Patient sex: M
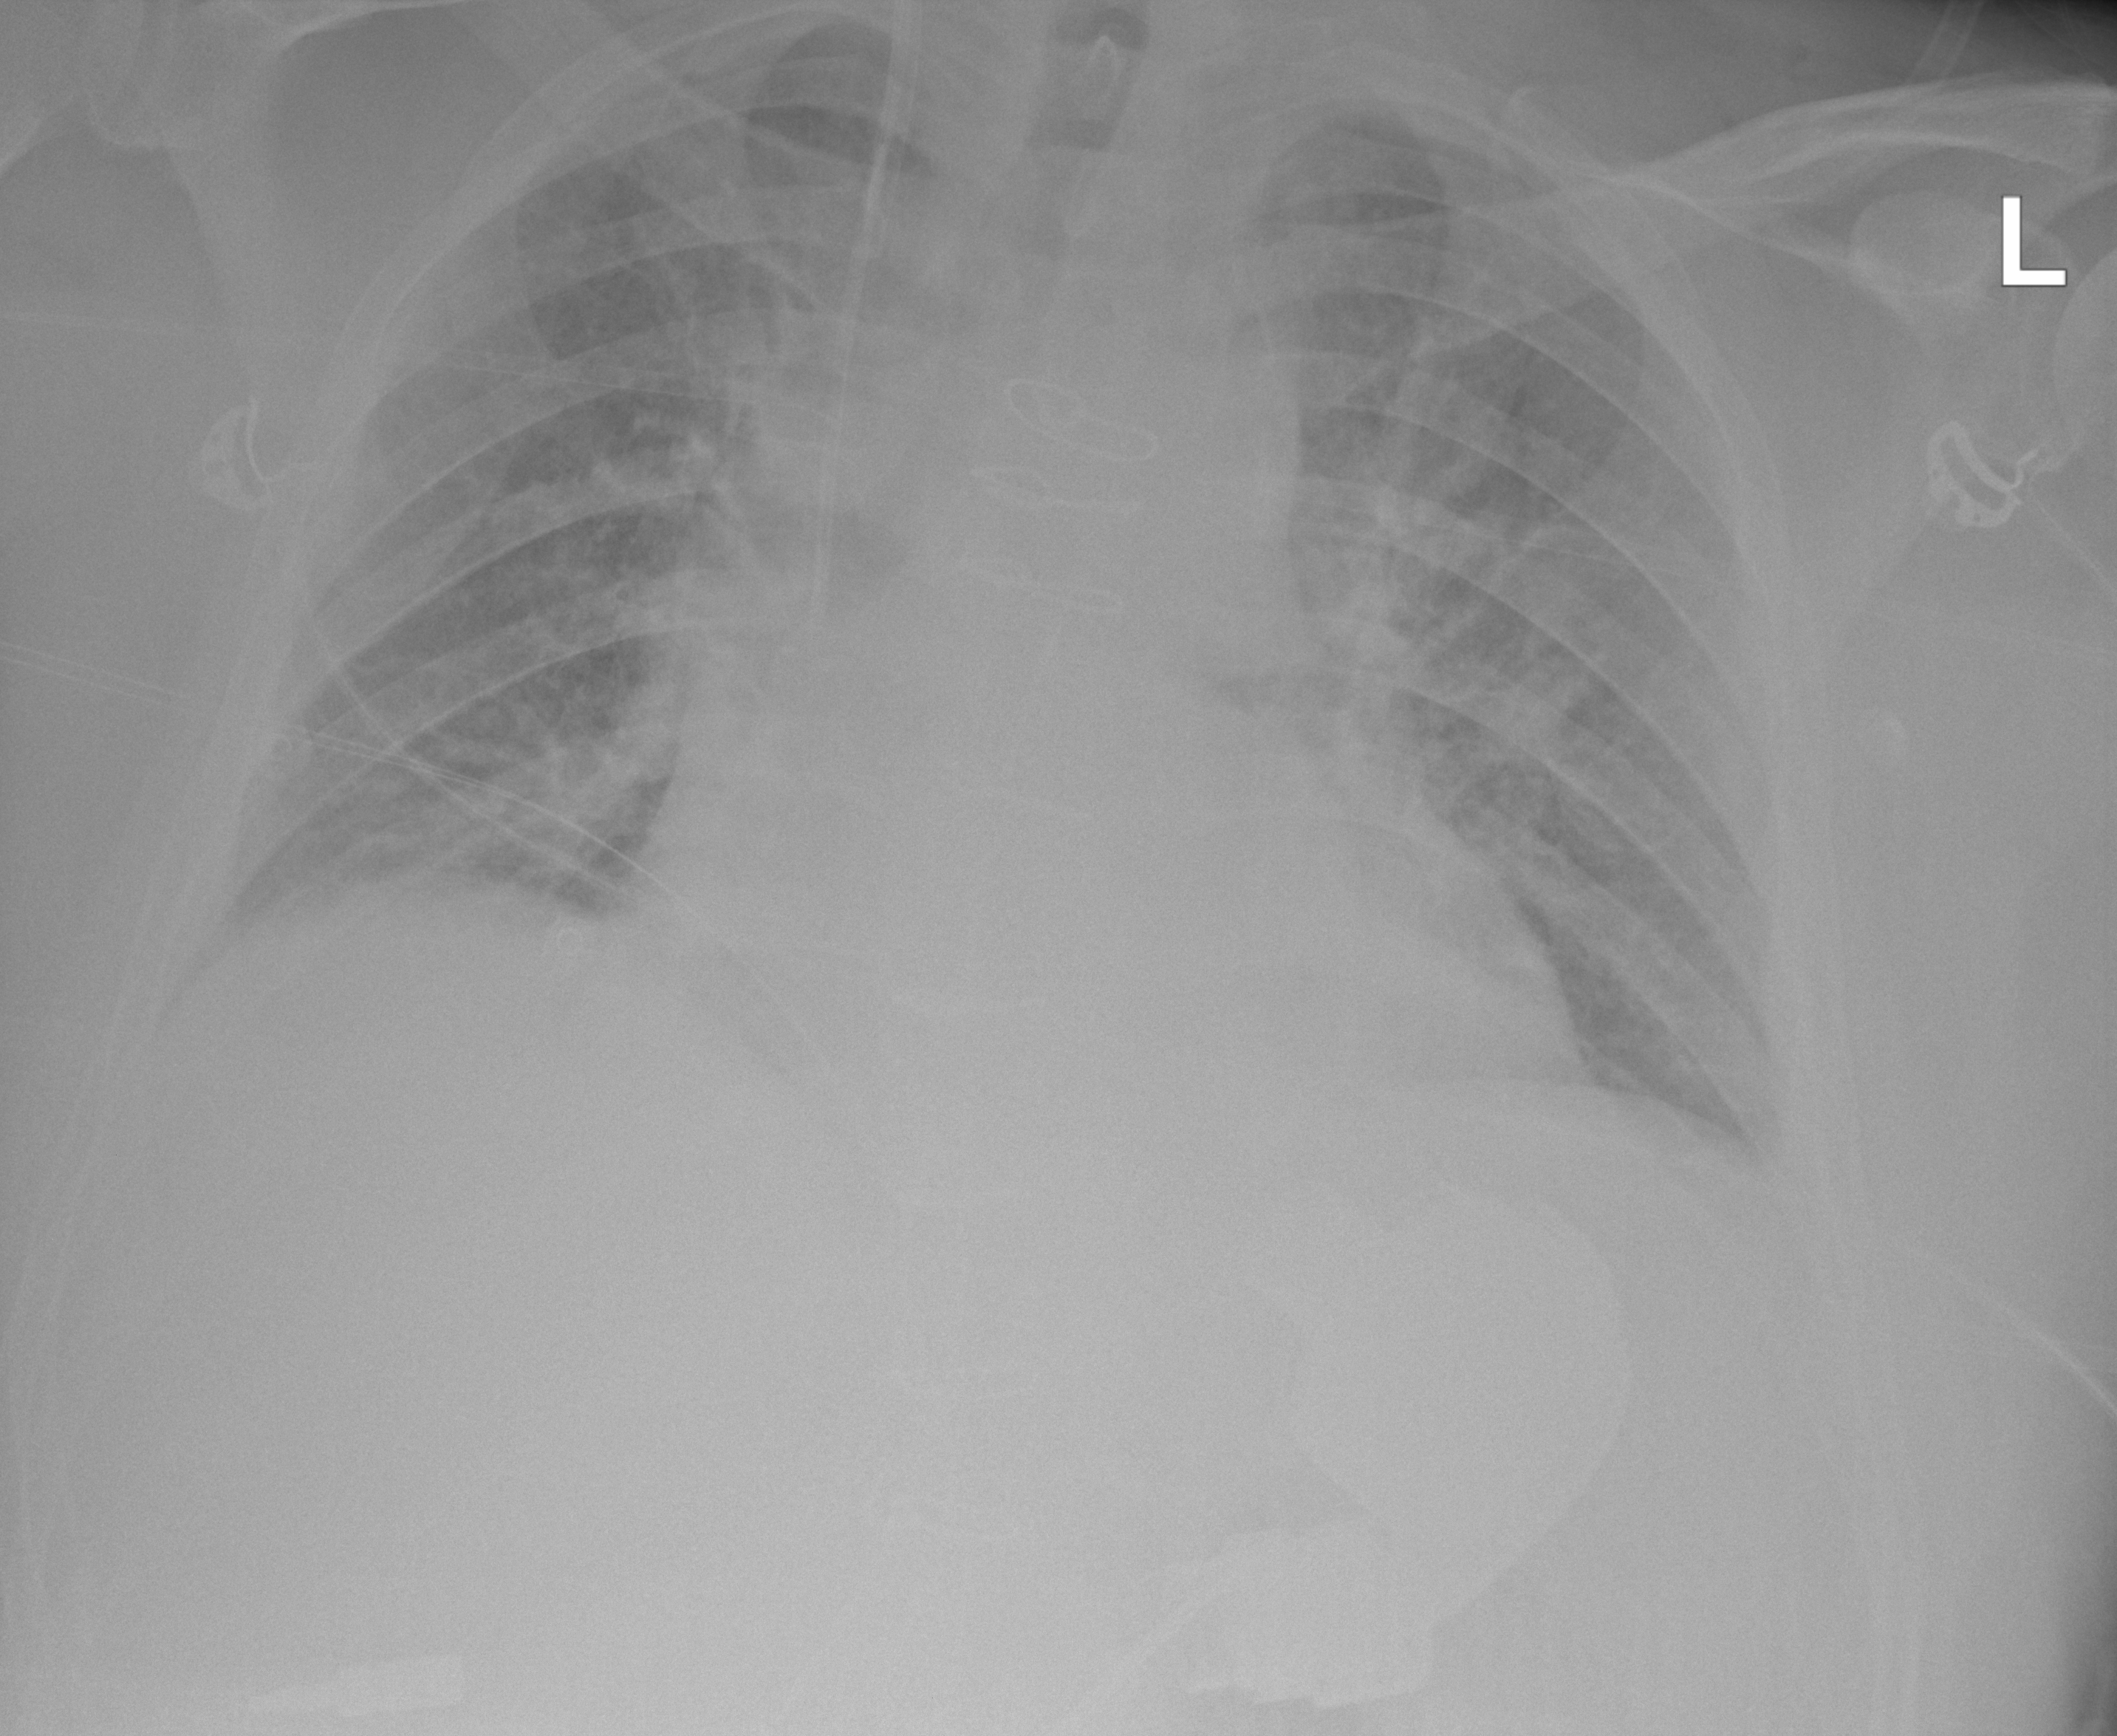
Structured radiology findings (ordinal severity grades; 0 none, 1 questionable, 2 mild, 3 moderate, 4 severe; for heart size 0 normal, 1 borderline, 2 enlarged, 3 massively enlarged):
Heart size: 0
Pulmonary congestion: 2
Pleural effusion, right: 0
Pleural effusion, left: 0
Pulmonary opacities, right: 0
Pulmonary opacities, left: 0
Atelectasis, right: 0
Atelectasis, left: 0